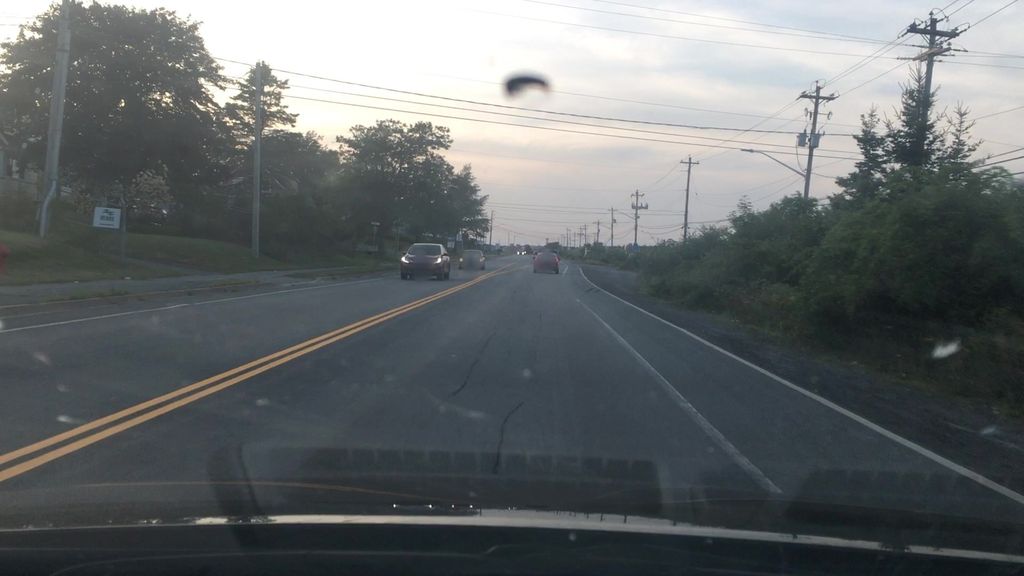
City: halifax